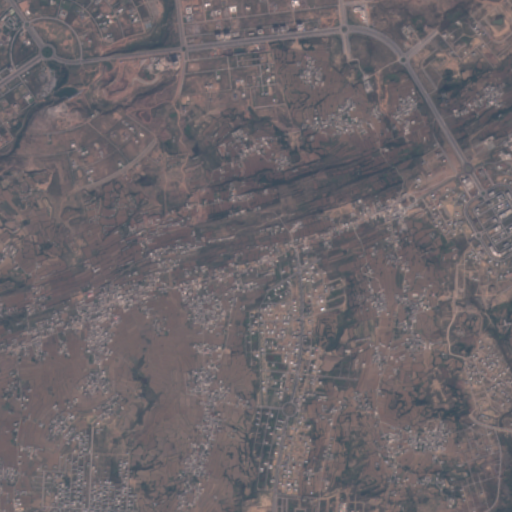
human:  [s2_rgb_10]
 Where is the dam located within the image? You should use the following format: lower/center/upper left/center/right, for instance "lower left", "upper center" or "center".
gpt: The dam is located in the upper left of the image.
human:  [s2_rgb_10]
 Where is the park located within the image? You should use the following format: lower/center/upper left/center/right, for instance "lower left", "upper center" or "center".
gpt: The park is located in the center right of the image.
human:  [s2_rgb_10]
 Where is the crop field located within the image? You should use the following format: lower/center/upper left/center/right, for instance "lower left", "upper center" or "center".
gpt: There is no crop field in the image.